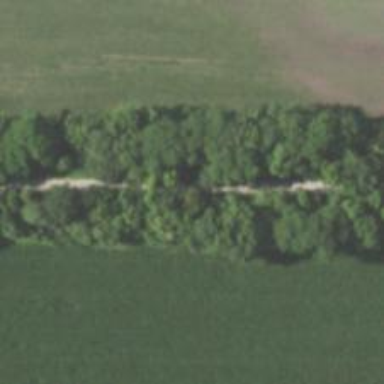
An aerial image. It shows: Asphalt cycleway running alongside abandoned railway.